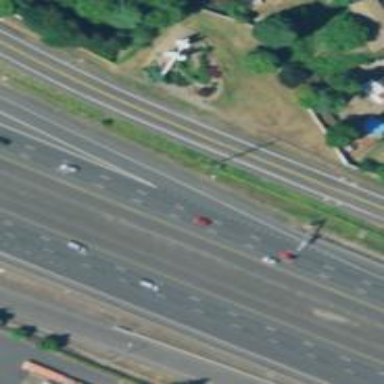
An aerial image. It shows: Motorway junction.